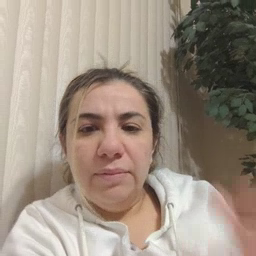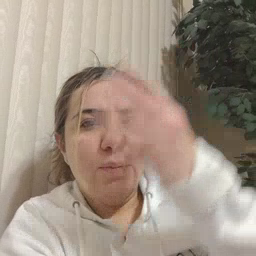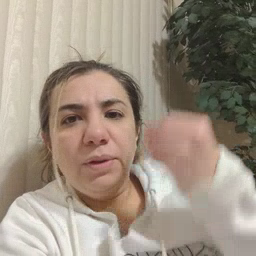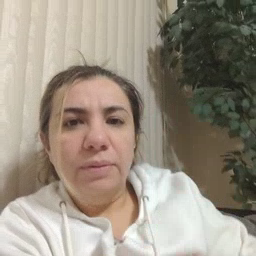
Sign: pretty